Question: I'm new to JSONObject, However I'm able to decode simple json format. I have new kind of JSONobject. How do I access each and every elements ?
Image :

Thanks!
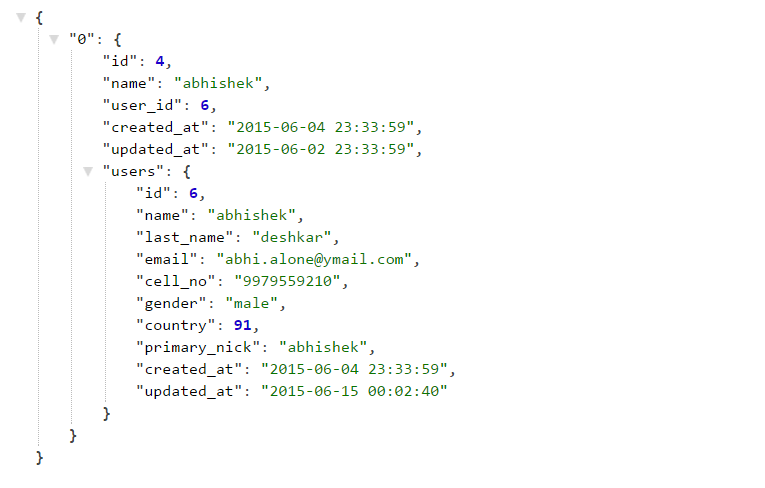
Answer: You can handle like this:
'''
try {
JSONObject _jObject = new JSONObject("YOUR_JSON_STRING");
JSONObject _jObjectSub = _jObject.getJSONObject("0");
int _id = _jObjectSub.getInt("id");
String _name = _jObjectSub.getString("name");
int _user_id = _jObjectSub.getInt("user_id");
String _created_at = _jObjectSub.getString("created_at");
String _updated_at = _jObjectSub.getString("updated_at");
JSONObject _users = _jObjectSub.getJSONObject("users");
int _idUsers = _users.getInt("id");
String _nameUsers = _users.getString("name");
String _lastNameUsers = _users.getString("last_name");
String _emailUsers = _users.getString("email");
String _cell_noUsers = _users.getString("cell_no");
String _genderUsers = _users.getString("gender");
int _countryUsers = _users.getInt("country");
String _nickUsers = _users.getString("primary_nick");
String _created_atUsers = _jObjectSub.getString("created_at");
String _updated_atUsers = _jObjectSub.getString("updated_at");
} catch (JSONException e1) {
// TODO Auto-generated catch block
e1.printStackTrace();
}
'''